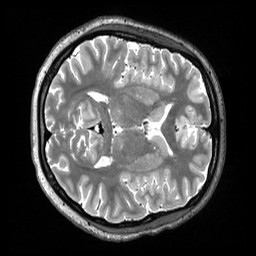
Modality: T2w
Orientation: axial
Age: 19
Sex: female
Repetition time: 3.2 s
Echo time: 0.563 s